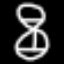
Label: hourglass